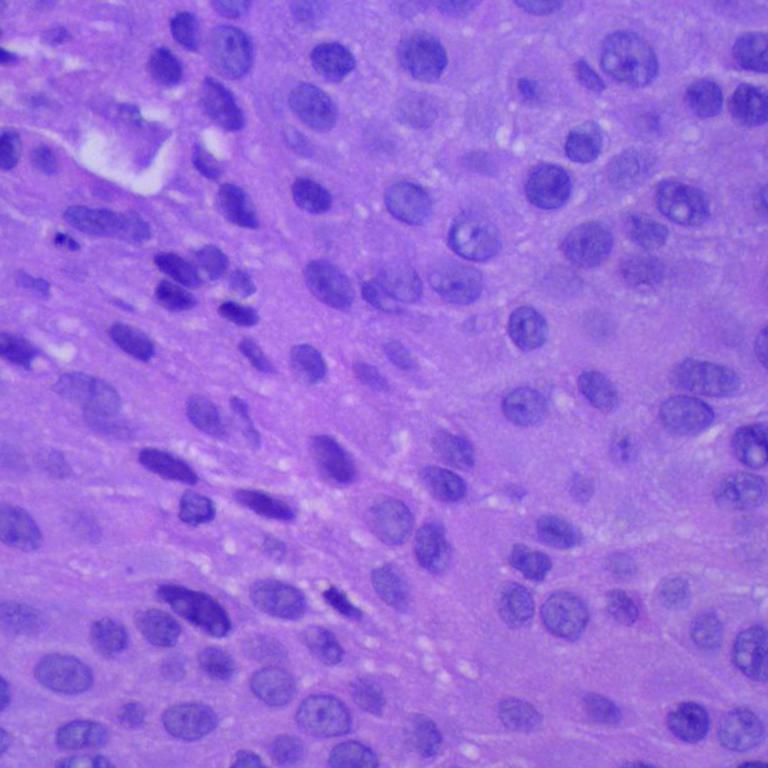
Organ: lung
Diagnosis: squamous carcinomas